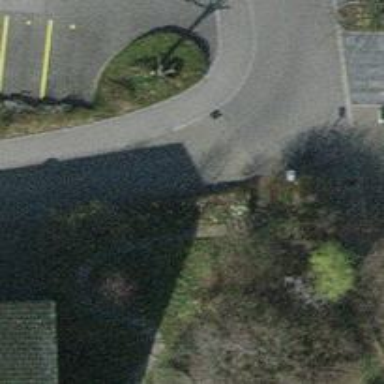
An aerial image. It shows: Asphalt road in residential area.